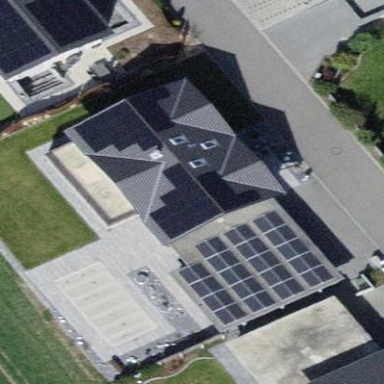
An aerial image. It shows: View of roof of building.